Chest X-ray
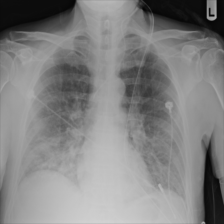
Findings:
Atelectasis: negative
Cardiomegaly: negative
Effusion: negative
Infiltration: positive
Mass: negative
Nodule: negative
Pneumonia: negative
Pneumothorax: negative
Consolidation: negative
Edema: negative
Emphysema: negative
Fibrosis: negative
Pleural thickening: negative
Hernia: negative